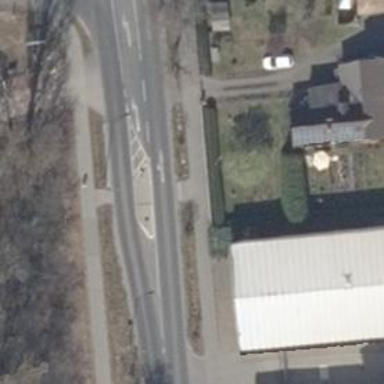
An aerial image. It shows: Marked road crossing with pedestrian island.